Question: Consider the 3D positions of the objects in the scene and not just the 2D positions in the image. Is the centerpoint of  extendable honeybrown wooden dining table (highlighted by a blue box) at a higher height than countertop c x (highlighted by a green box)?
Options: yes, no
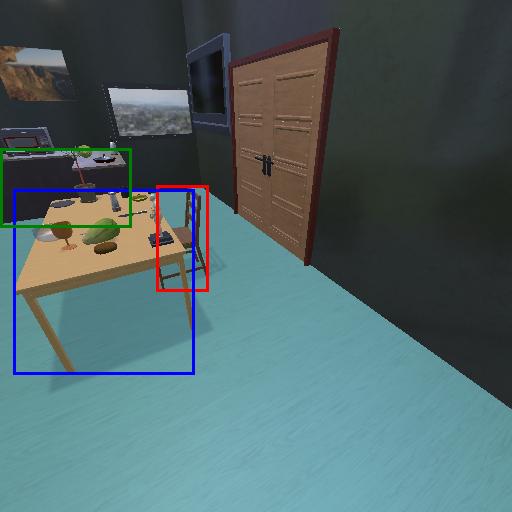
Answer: yes